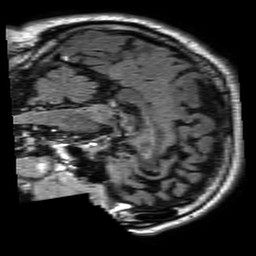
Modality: FLAIR
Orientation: sagittal
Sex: male
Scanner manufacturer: philips
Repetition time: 11 s
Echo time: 0.125 s